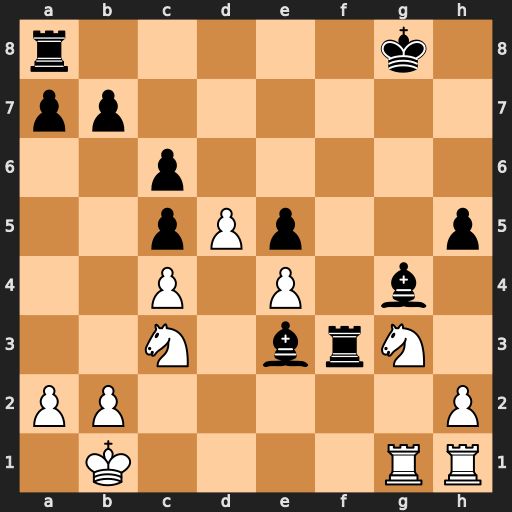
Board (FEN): r5k1/pp6/2p5/2pPp2p/2P1P1b1/2N1brN1/PP5P/1K4RR
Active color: w
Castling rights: -
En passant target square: -
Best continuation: Nxh5 Bxg1 Rxg1 Kf7 Rxg4